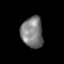
Tissue: lung
Cell type: Myeloid cells
Senescence score: 0.2269
Nuclear area (px): 665
Mean DAPI intensity: 123.932